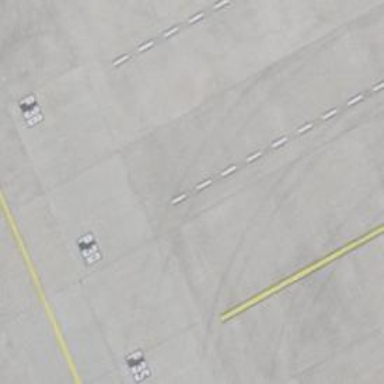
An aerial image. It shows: Airport parking position.